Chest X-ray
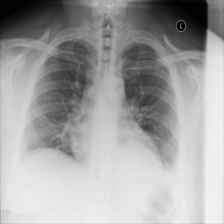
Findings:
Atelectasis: negative
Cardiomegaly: negative
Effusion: positive
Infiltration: positive
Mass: negative
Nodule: negative
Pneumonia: positive
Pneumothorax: negative
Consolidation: negative
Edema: negative
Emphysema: negative
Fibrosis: negative
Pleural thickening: negative
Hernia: negative